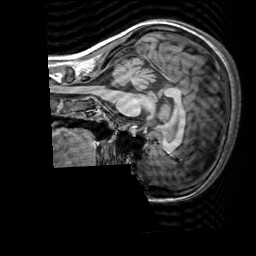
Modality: T1w
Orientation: sagittal
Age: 27
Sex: female
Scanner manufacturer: siemens
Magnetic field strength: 3 T
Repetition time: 2.3 s
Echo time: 0.00303 s